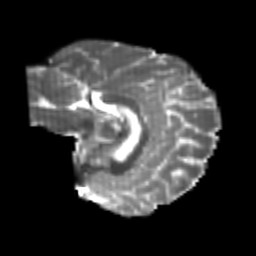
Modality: T2w
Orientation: sagittal
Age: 21
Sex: female
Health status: healthy
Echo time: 0.074 s